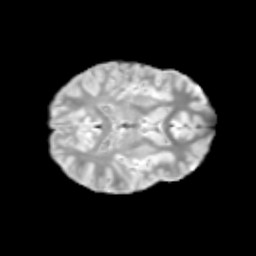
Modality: T2w
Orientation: axial
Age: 11
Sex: male
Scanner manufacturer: siemens
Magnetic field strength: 3 T
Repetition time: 3.8 s
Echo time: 0.07 s